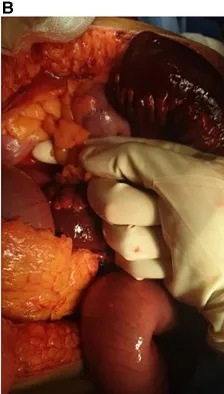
Appendices epiploicae ring before and after cutting it.
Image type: medical_photograph (other_medical_photograph)